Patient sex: M
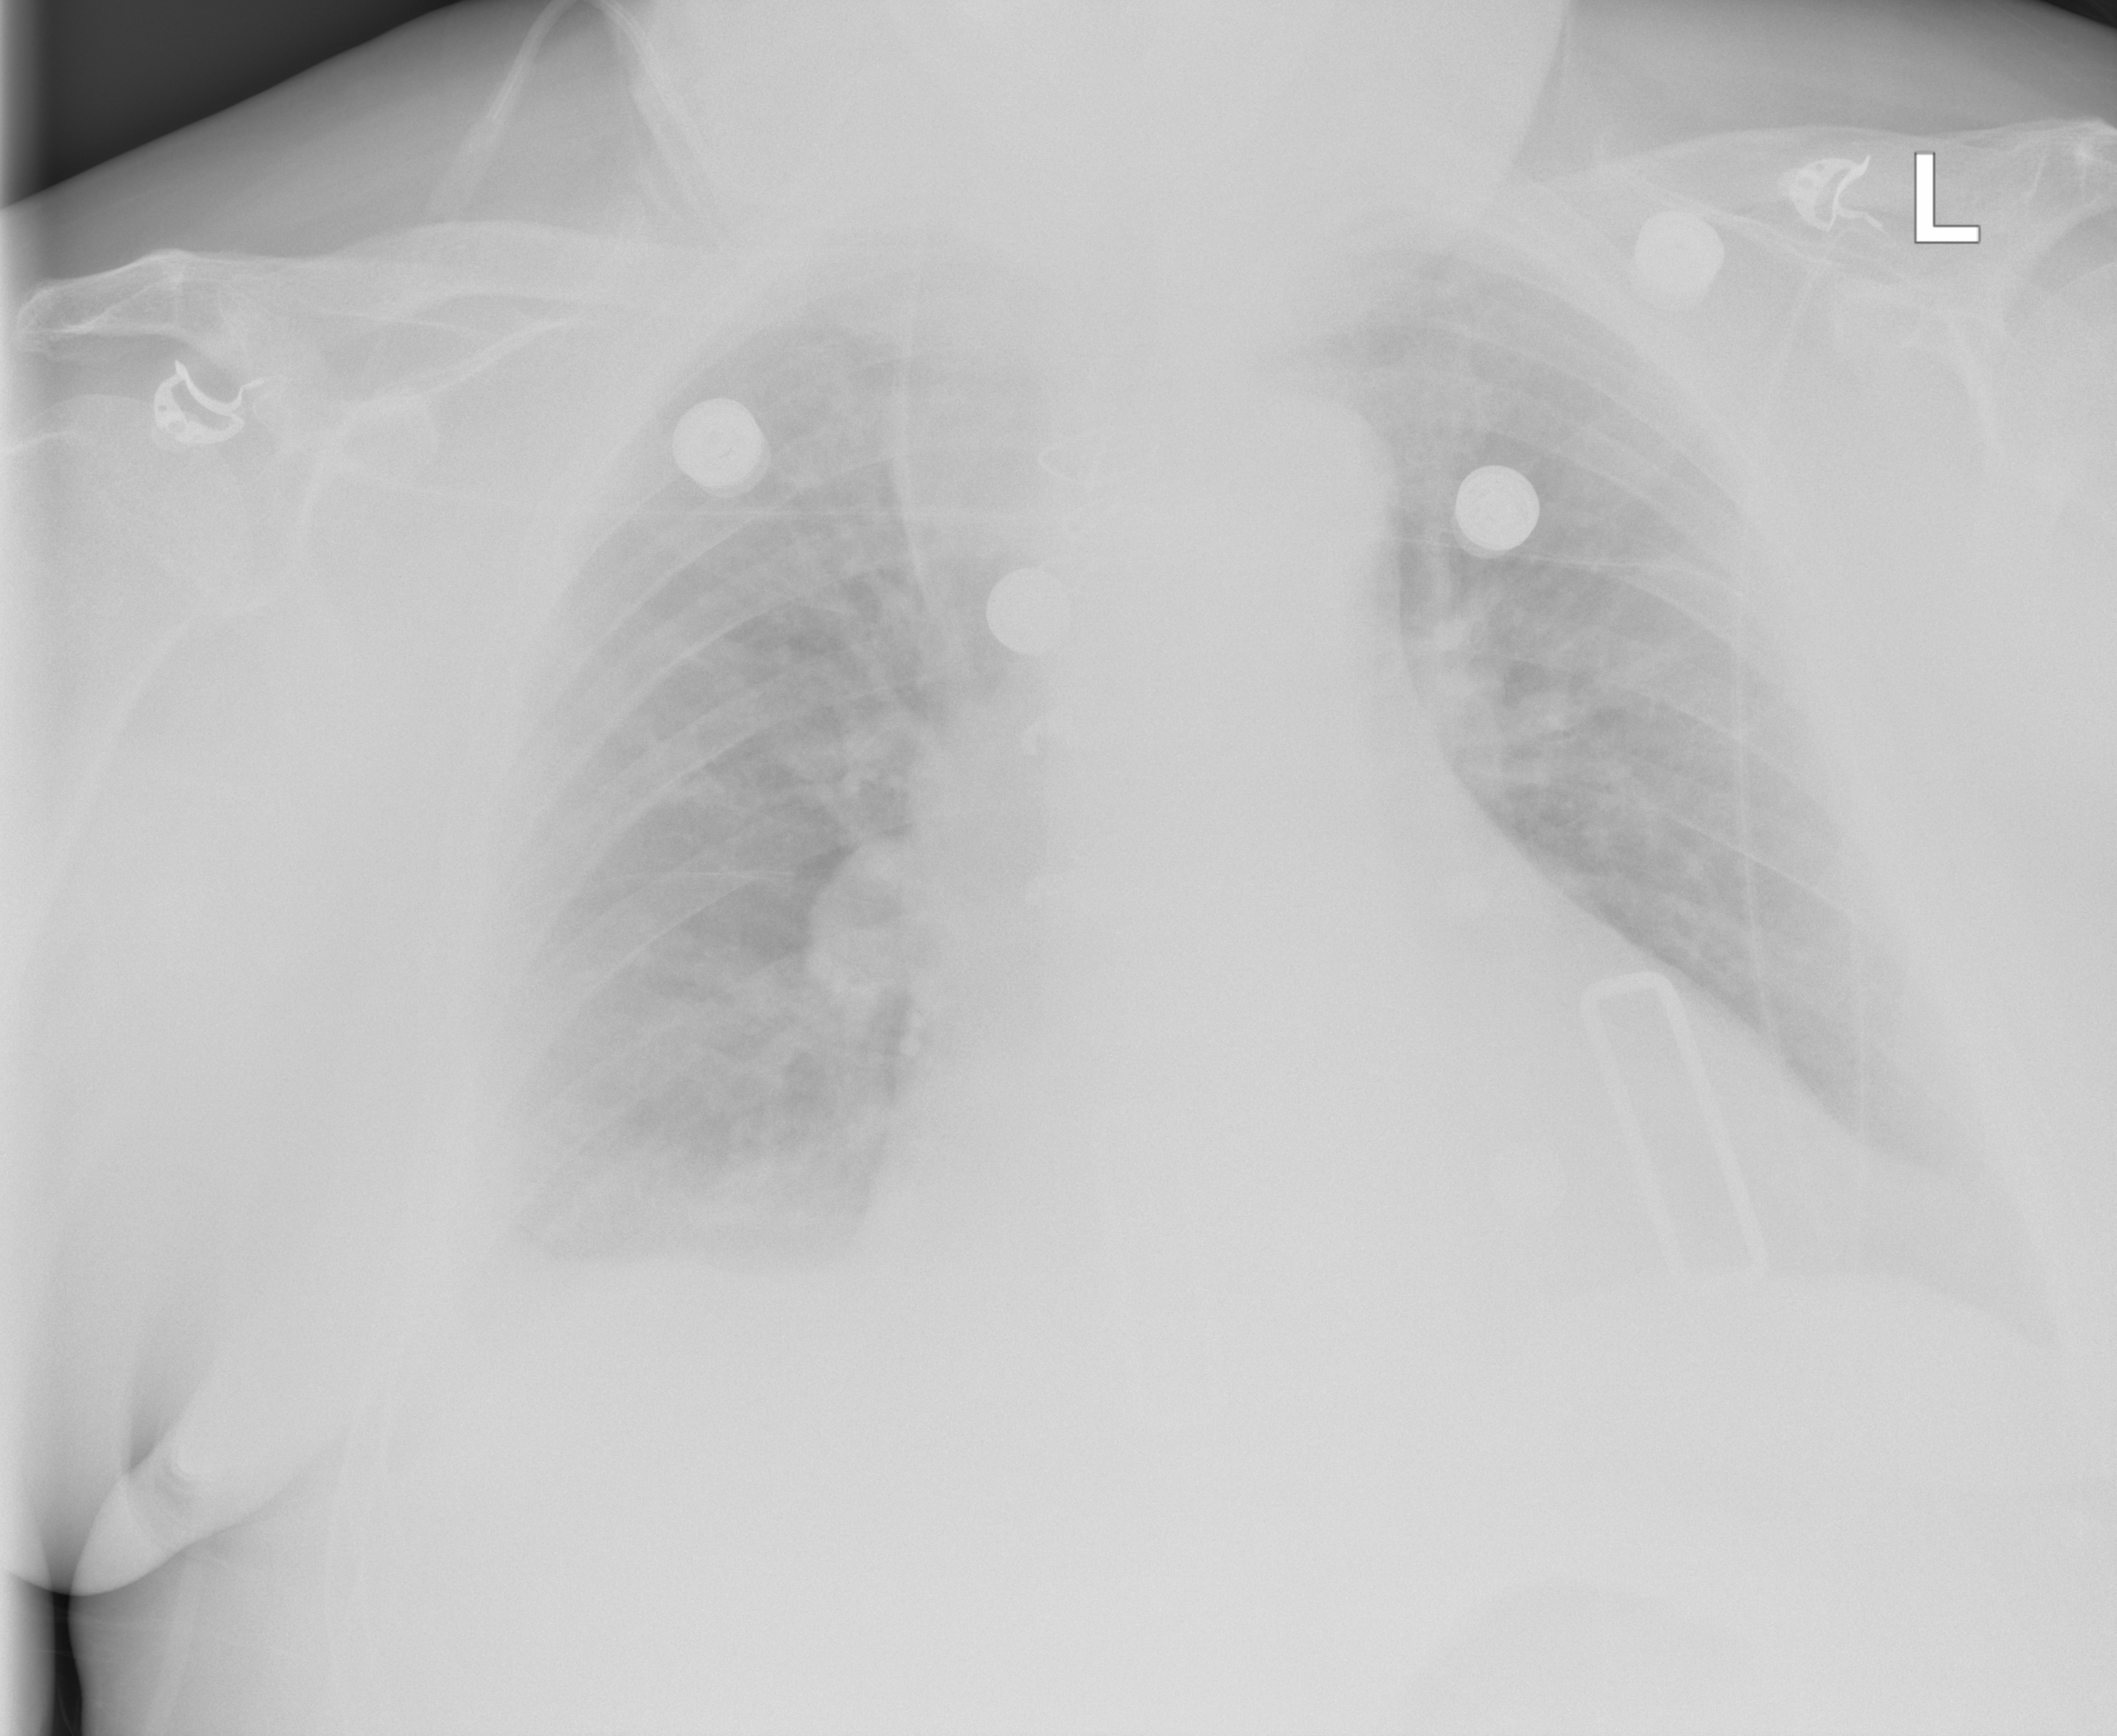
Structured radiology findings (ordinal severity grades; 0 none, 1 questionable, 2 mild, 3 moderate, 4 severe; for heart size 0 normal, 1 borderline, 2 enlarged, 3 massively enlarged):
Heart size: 2
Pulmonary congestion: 0
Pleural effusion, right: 2
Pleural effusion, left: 0
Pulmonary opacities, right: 0
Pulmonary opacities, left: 0
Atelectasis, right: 2
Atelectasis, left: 1